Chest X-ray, PA view. Patient: 39 years old, sex F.
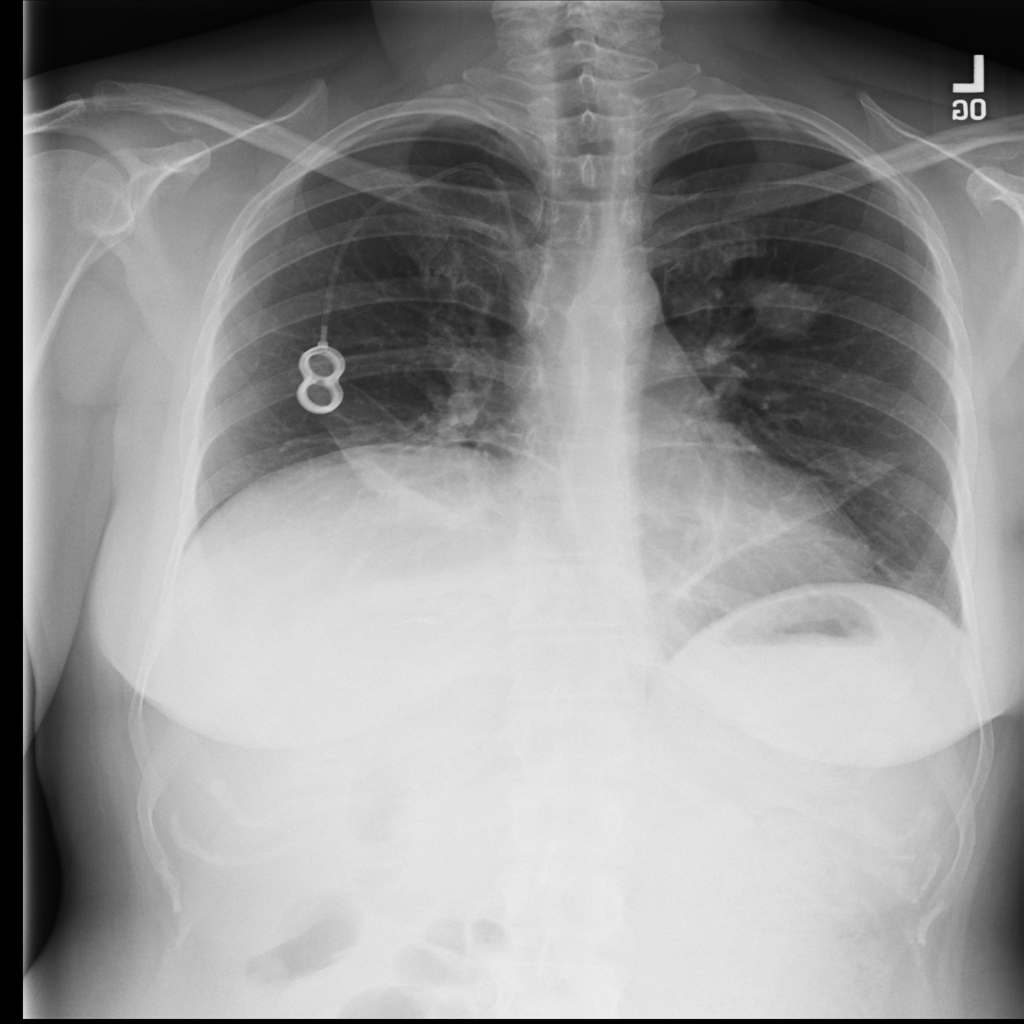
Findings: Atelectasis, Nodule